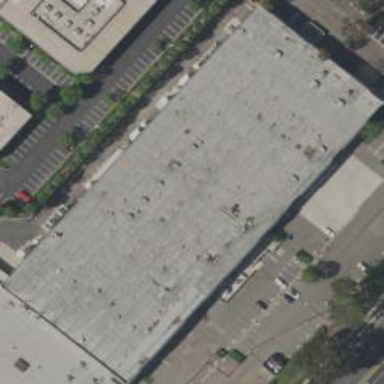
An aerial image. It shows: Commercial building.